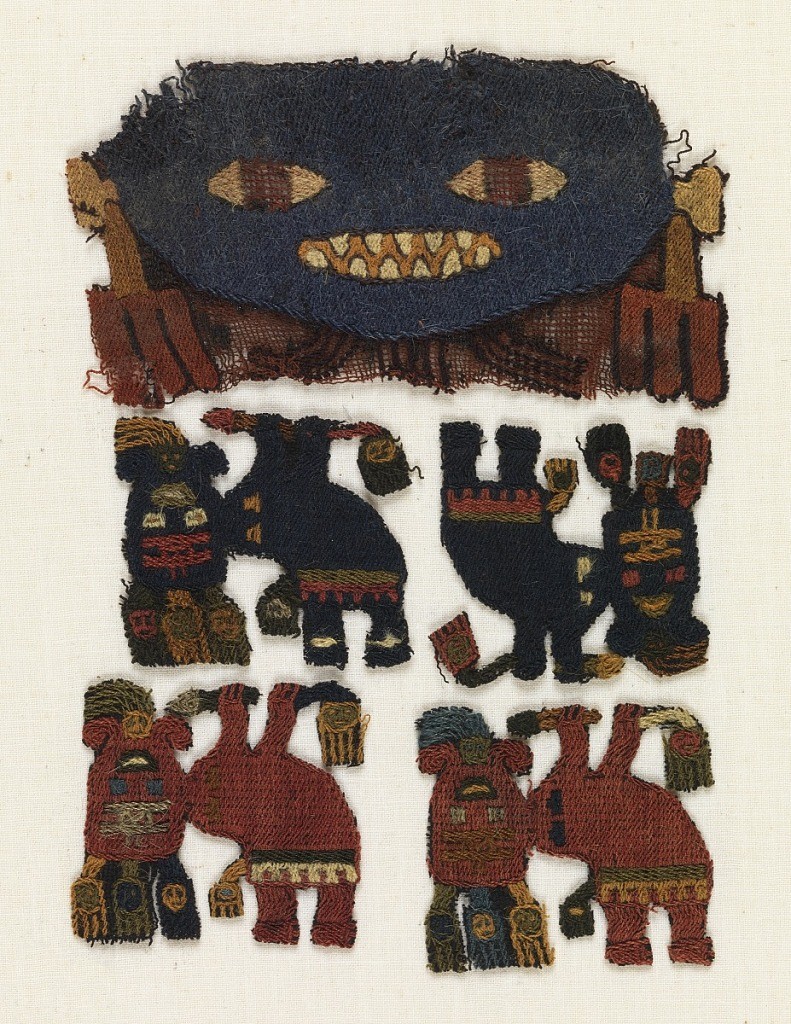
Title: Fragment
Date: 300 BC–100 AD
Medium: wool Technique: embroidered in stem stitch on plain weave foundation Label: wool embroidered with wool in stem stitches
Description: a) Blue face with yellow eyes and sharp triangular teeth, elaborate ear ornaments. b, c, d, and e) Four small flying masked figures holding trophy heads.